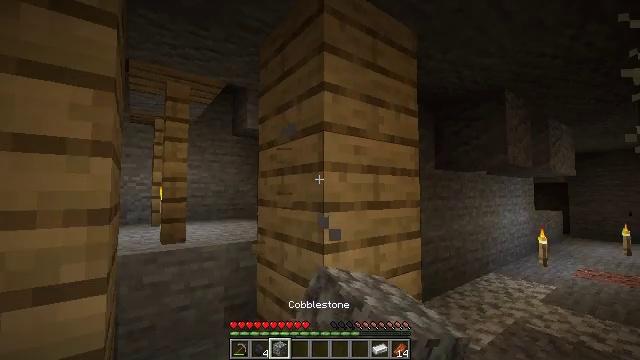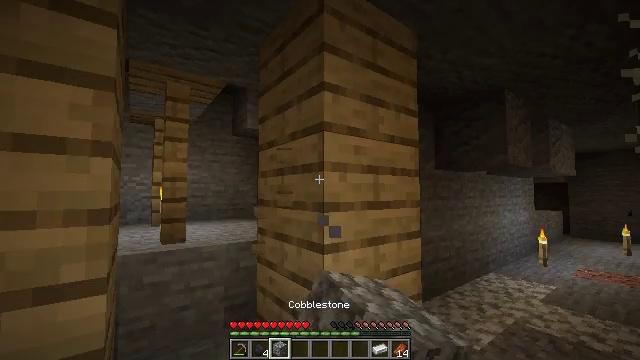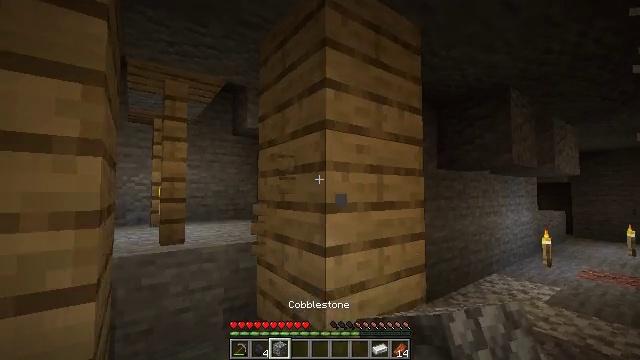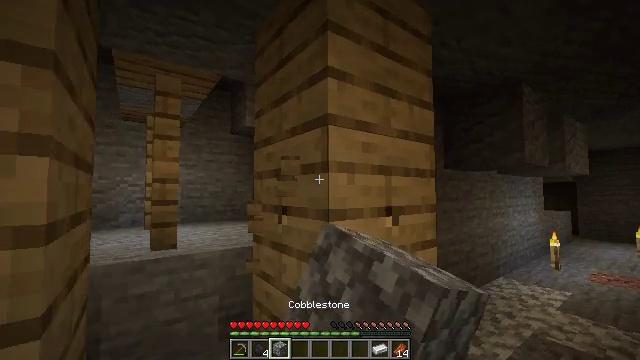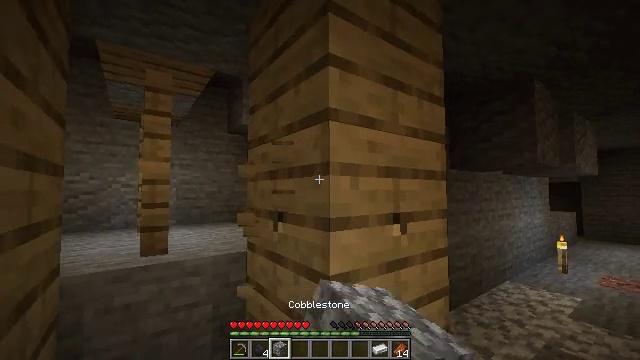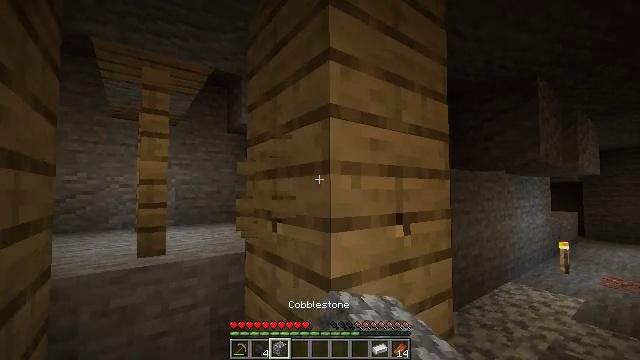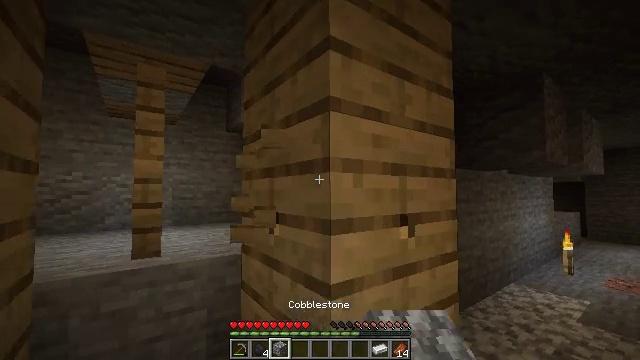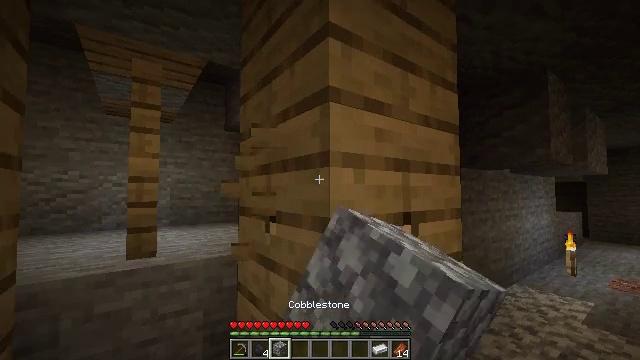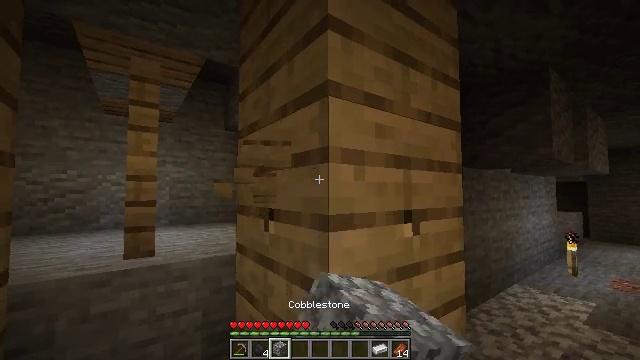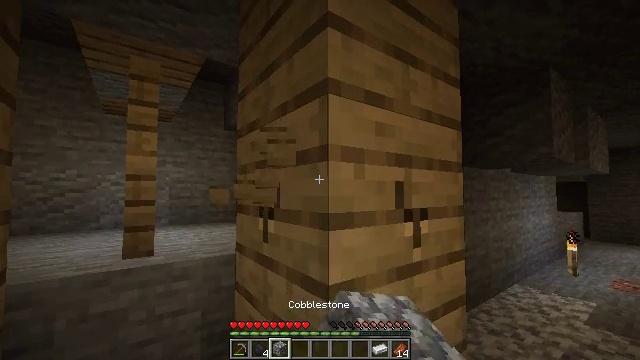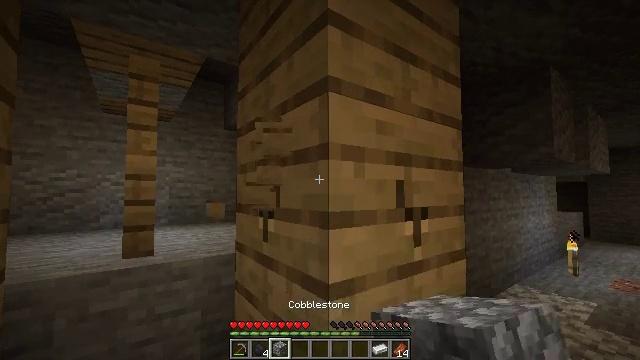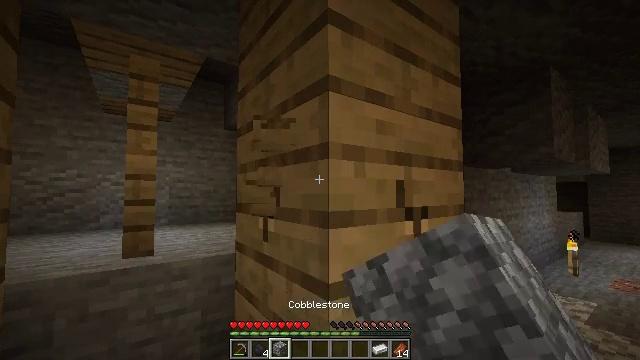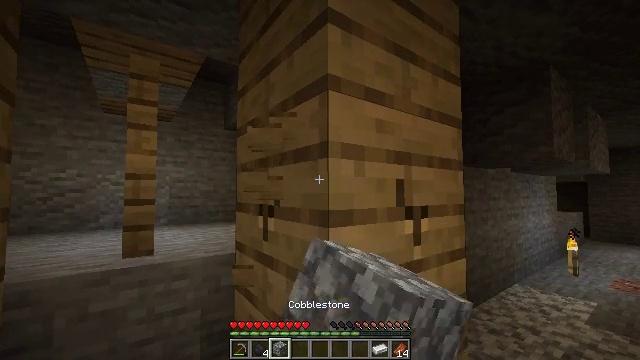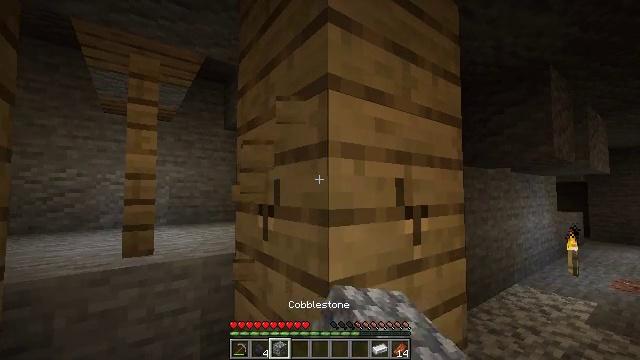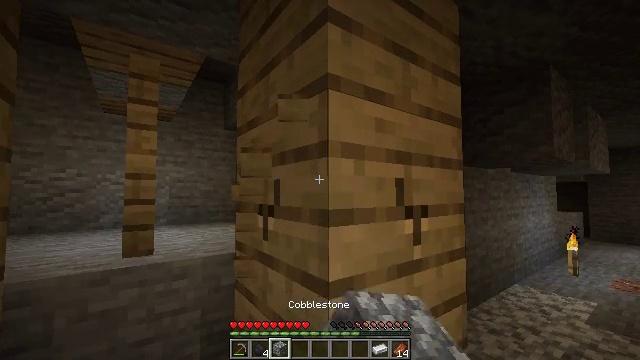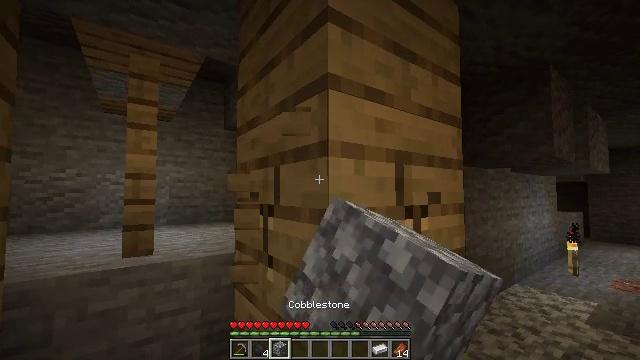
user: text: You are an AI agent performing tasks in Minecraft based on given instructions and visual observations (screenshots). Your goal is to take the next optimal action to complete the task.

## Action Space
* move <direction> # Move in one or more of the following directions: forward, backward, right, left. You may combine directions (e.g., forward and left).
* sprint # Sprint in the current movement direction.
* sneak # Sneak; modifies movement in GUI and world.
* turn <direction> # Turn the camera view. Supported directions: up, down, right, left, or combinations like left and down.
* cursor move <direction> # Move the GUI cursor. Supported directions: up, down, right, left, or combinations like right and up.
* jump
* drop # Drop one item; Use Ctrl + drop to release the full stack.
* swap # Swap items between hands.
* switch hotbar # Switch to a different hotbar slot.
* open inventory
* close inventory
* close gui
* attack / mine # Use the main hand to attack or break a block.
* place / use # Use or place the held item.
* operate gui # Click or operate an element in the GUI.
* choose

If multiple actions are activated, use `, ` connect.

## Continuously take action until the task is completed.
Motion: motion action
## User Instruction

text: Gather some oak planks.
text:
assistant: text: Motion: attack / mine
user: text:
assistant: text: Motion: move forward, attack / mine
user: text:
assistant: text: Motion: move forward, attack / mine
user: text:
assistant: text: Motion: move forward, attack / mine
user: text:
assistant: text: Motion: attack / mine
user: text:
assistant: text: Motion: attack / mine
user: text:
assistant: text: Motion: attack / mine
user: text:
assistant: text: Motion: attack / mine
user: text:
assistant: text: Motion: attack / mine
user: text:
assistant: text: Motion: attack / mine
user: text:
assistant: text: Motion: attack / mine
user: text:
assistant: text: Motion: attack / mine
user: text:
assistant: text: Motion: attack / mine
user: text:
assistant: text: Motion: attack / mine
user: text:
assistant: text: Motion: attack / mine
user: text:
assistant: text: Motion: attack / mine
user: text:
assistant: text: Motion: attack / mine
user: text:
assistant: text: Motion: attack / mine
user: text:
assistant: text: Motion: attack / mine
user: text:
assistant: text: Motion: attack / mine
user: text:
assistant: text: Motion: attack / mine
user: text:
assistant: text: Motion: attack / mine
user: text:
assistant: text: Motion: attack / mine
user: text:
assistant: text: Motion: attack / mine
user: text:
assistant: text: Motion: attack / mine
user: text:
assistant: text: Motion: attack / mine
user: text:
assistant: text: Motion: attack / mine
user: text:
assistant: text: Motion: attack / mine
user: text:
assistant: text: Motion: attack / mine
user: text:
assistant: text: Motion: attack / mine